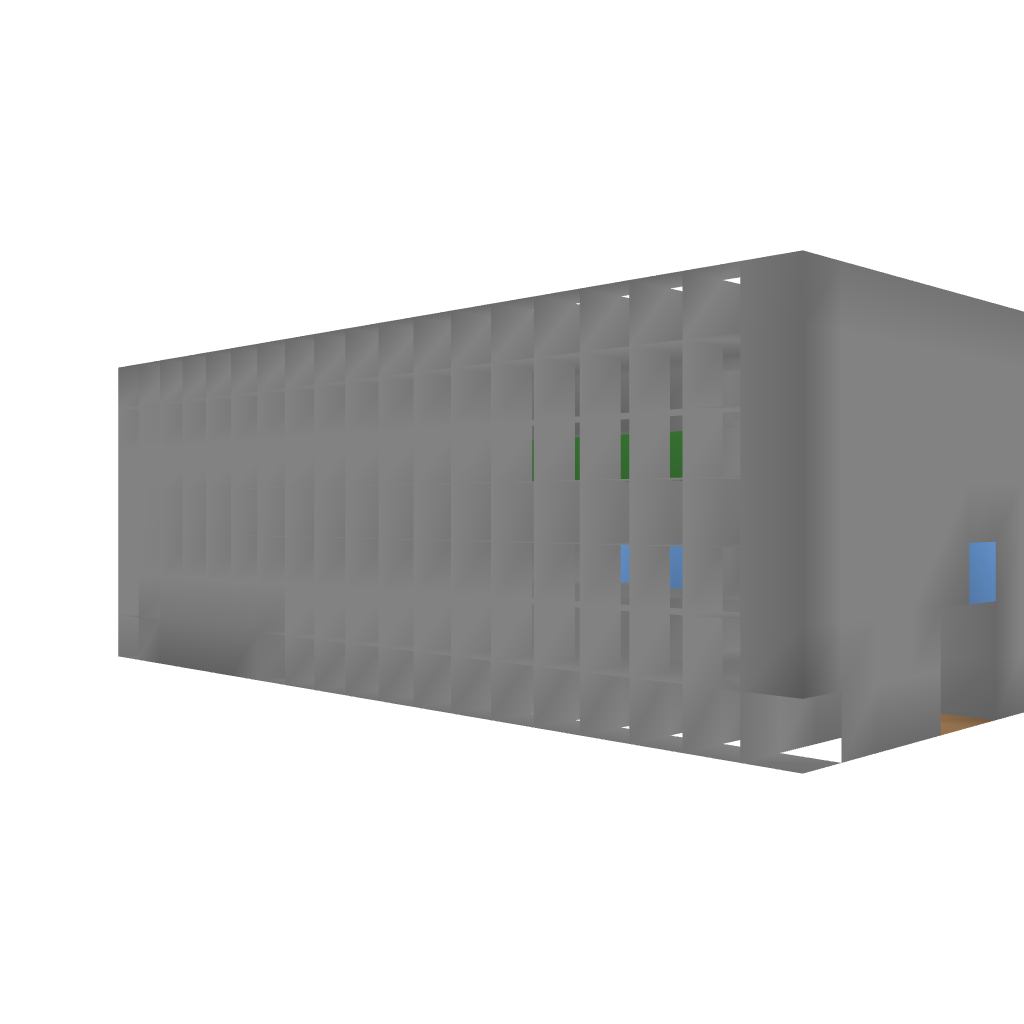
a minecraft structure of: Nether Wart Farm bad low quality